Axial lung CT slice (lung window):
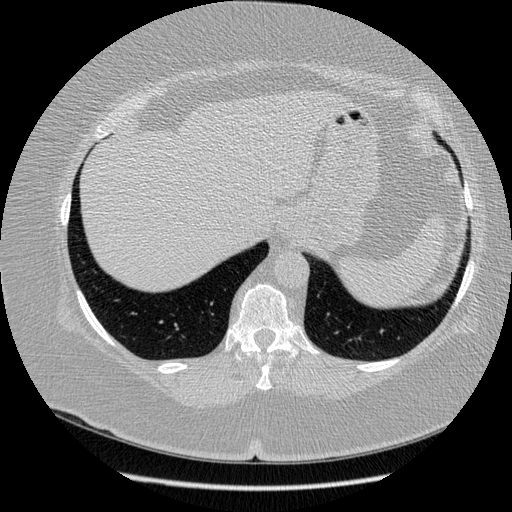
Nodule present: no